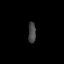
Tissue: prostate
Cell type: Epithelial cells
Senescence score: 0.3602
Nuclear area (px): 159
Mean DAPI intensity: 69.126